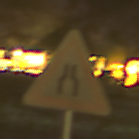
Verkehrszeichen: VerengteFahrbahn
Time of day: Night
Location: Outdoor (Suburban)
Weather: Clear
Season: NotSpecified
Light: Artificial